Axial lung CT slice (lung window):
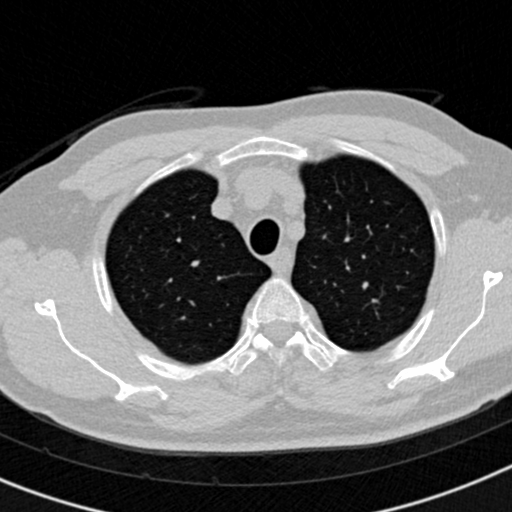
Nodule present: no